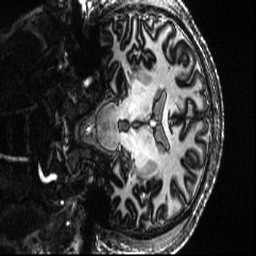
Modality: T1w
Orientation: coronal
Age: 32
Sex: male
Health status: healthy
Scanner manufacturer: siemens
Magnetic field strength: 7 T
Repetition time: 4.3 s
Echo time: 0.00227 s